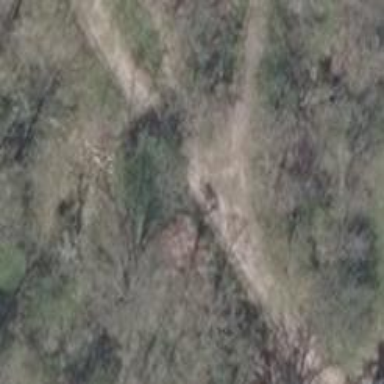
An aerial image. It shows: Dirt track road with grade 3 tracktype.